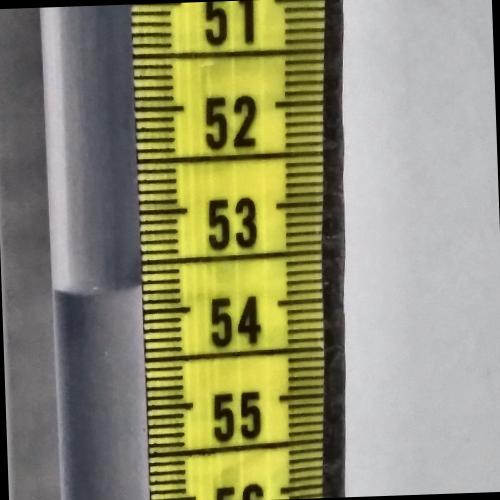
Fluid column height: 53.7 cm